Question: I'm using this image
It works good in iPhone but if i use this image in iPad, it's edges are getting stretched.
I know i can use , but it's not working fine for me.
Please suggest what should i do and how works.
My current code is this,(but its not working for me)
'''
[[self IBimgCellBGImage]setImage:[[UIImage imageNamed:@"img_cellBGView.png"] resizableImageWithCapInsets:UIEdgeInsetsMake(1, 4, 1, 4)]];
'''
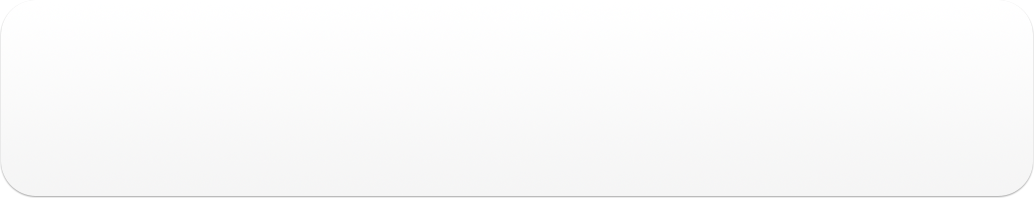
Answer: The cap inset you are using is to small, it just mask a 1 by 4 pixel in rom the corner. Which is transparent so not resizing is being used.
You actual only want to stretch the most center pixel, for you image something like this will do:
'''
[[self IBimgCellBGImage]setImage:[[UIImage imageNamed:@"img_cellBGView.png"] resizableImageWithCapInsets:UIEdgeInsetsMake(98, 150, 98, 150)]];
'''
You might even want to make the images smaller en stretch it on all device to save space.